Group 1:
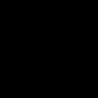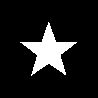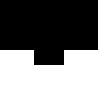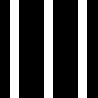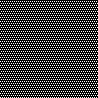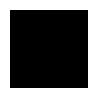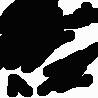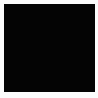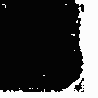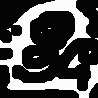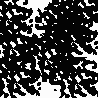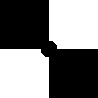
Group 2:
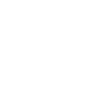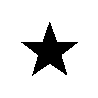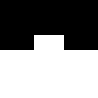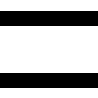
Rule separating the two groups: More black than white vs. more white than black.
Concepts: big, color, filled, large, outlined_filled, size, small, texture
Author: Giuseppe Insana